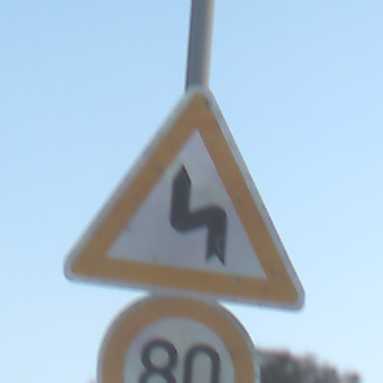
Verkehrszeichen: DoppelkurveZunaechstLinks
Zusatzzeichen unten: Geschwindigkeit80
Umgebung: Outdoor, Nature
Tageszeit: SunriseSunset
Wetter: Clear
Licht: Natural
Jahreszeit: Winter
Kontrast: LowContrast